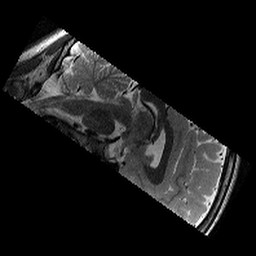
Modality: T2w
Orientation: sagittal
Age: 9
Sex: male
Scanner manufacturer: siemens
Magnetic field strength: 3 T
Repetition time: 9.23 s
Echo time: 0.067 s